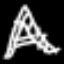
Label: The Eiffel Tower